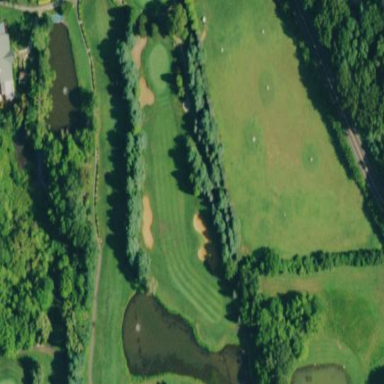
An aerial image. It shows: Driving range for golf on grass.